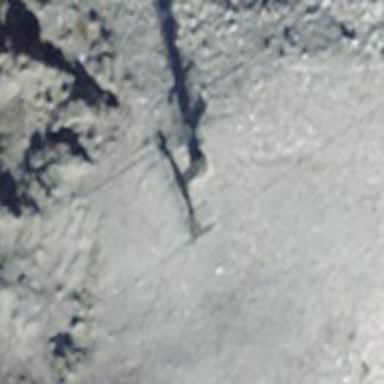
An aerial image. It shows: Chair lift.